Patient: sex F, age 44
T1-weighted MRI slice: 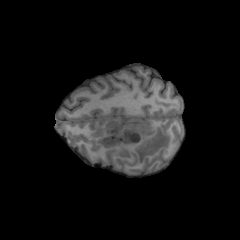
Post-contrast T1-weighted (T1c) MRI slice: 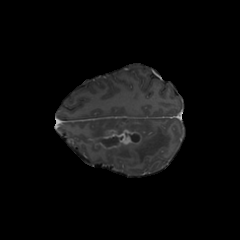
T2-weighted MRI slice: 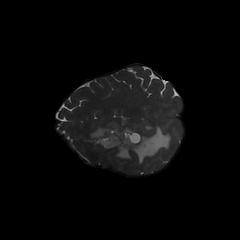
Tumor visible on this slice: yes
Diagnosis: Glioblastoma, IDH-wildtype
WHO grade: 4